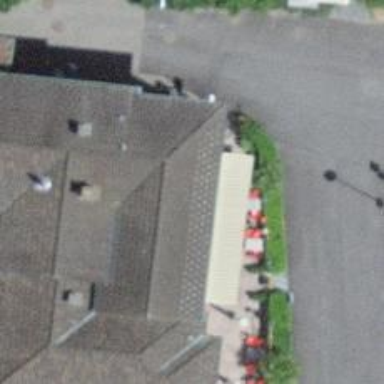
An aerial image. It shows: Restaurant.